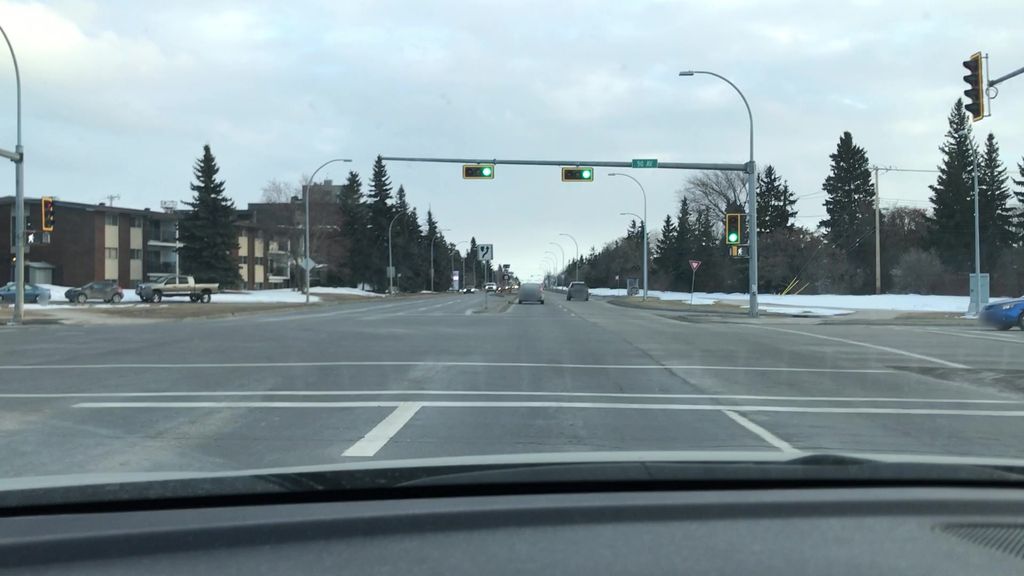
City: edmonton